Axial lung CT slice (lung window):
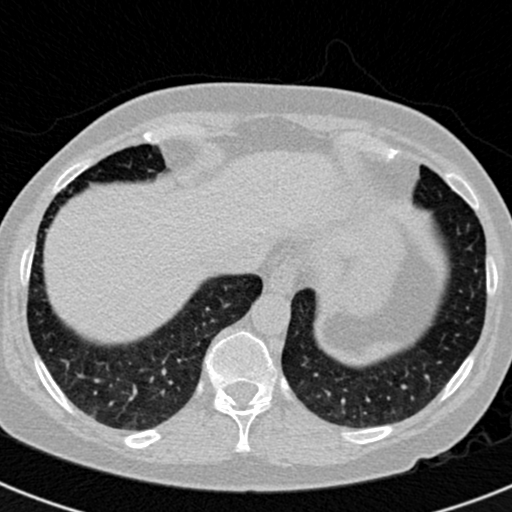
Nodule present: no